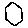
Label: hexagon